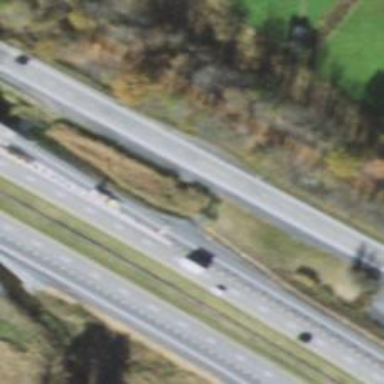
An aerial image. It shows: Motorway junction.